Question: How can I run FxCop against an ASP.net Web-site?
## Background
I have an ASP.net Web-site that I want to run FxCop against.
: I have an ASP.net web-site, not an ASP.net web-application, that I want to run FxCop against.
How can I run FxCop against an ASP.net web-site in Visual Studio 2010 Professional?
---
<URL> that it's very simple: just right-click the web-site project, and click :
> The process it very simple.... just right click on the web site project and "Run Code Analysis on Web Site"
What they ignore is that <URL>:

---
I also tried menu -> . But of course that doesn't work because its command line options:
'''
FxCopCmd.exe /c /f:$(TargetPath) /d:$(BinDir) /r:"C:\Program Files (x86)\Microsoft Fxcop 10.0\Rules"
'''
Doesn't make sense for web-sites.
---
<URL>, correctly, that it's not possible, because there is no assembly for FxCop to validate:
> The build process in ASP.NET 2.0 is very different than in ASP.NET 1.x, because it does not produce a dll file.That means that you cannot use FxCop because it can only work with dll and exe file types.
That means that short of compiling the entire web-site into an assembly, you cannot run FxCop against an ASP.net web-site.
How can I run FxCop against an ASP.net web-site?
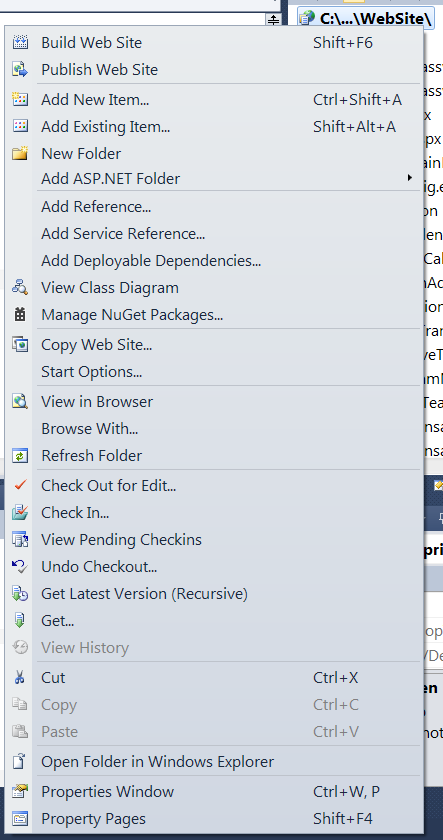
Answer: A workaround is to pre-compile your web site,
1. Pre-compile your web site using aspnet_compiler.exe, http://msdn.microsoft.com/en-us/library/bb398860(v=vs.100).aspx
2. Run FxCop on the result of precompilation.
You could not see the "Run Code Analysis on Web Site" because your Visual Studio edition is not high end enough (Microsoft should be blamed as such essential features should be there in all editions).